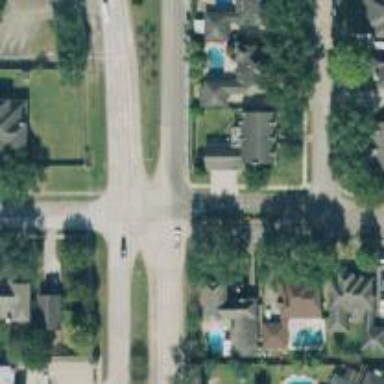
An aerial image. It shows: Secondary road.